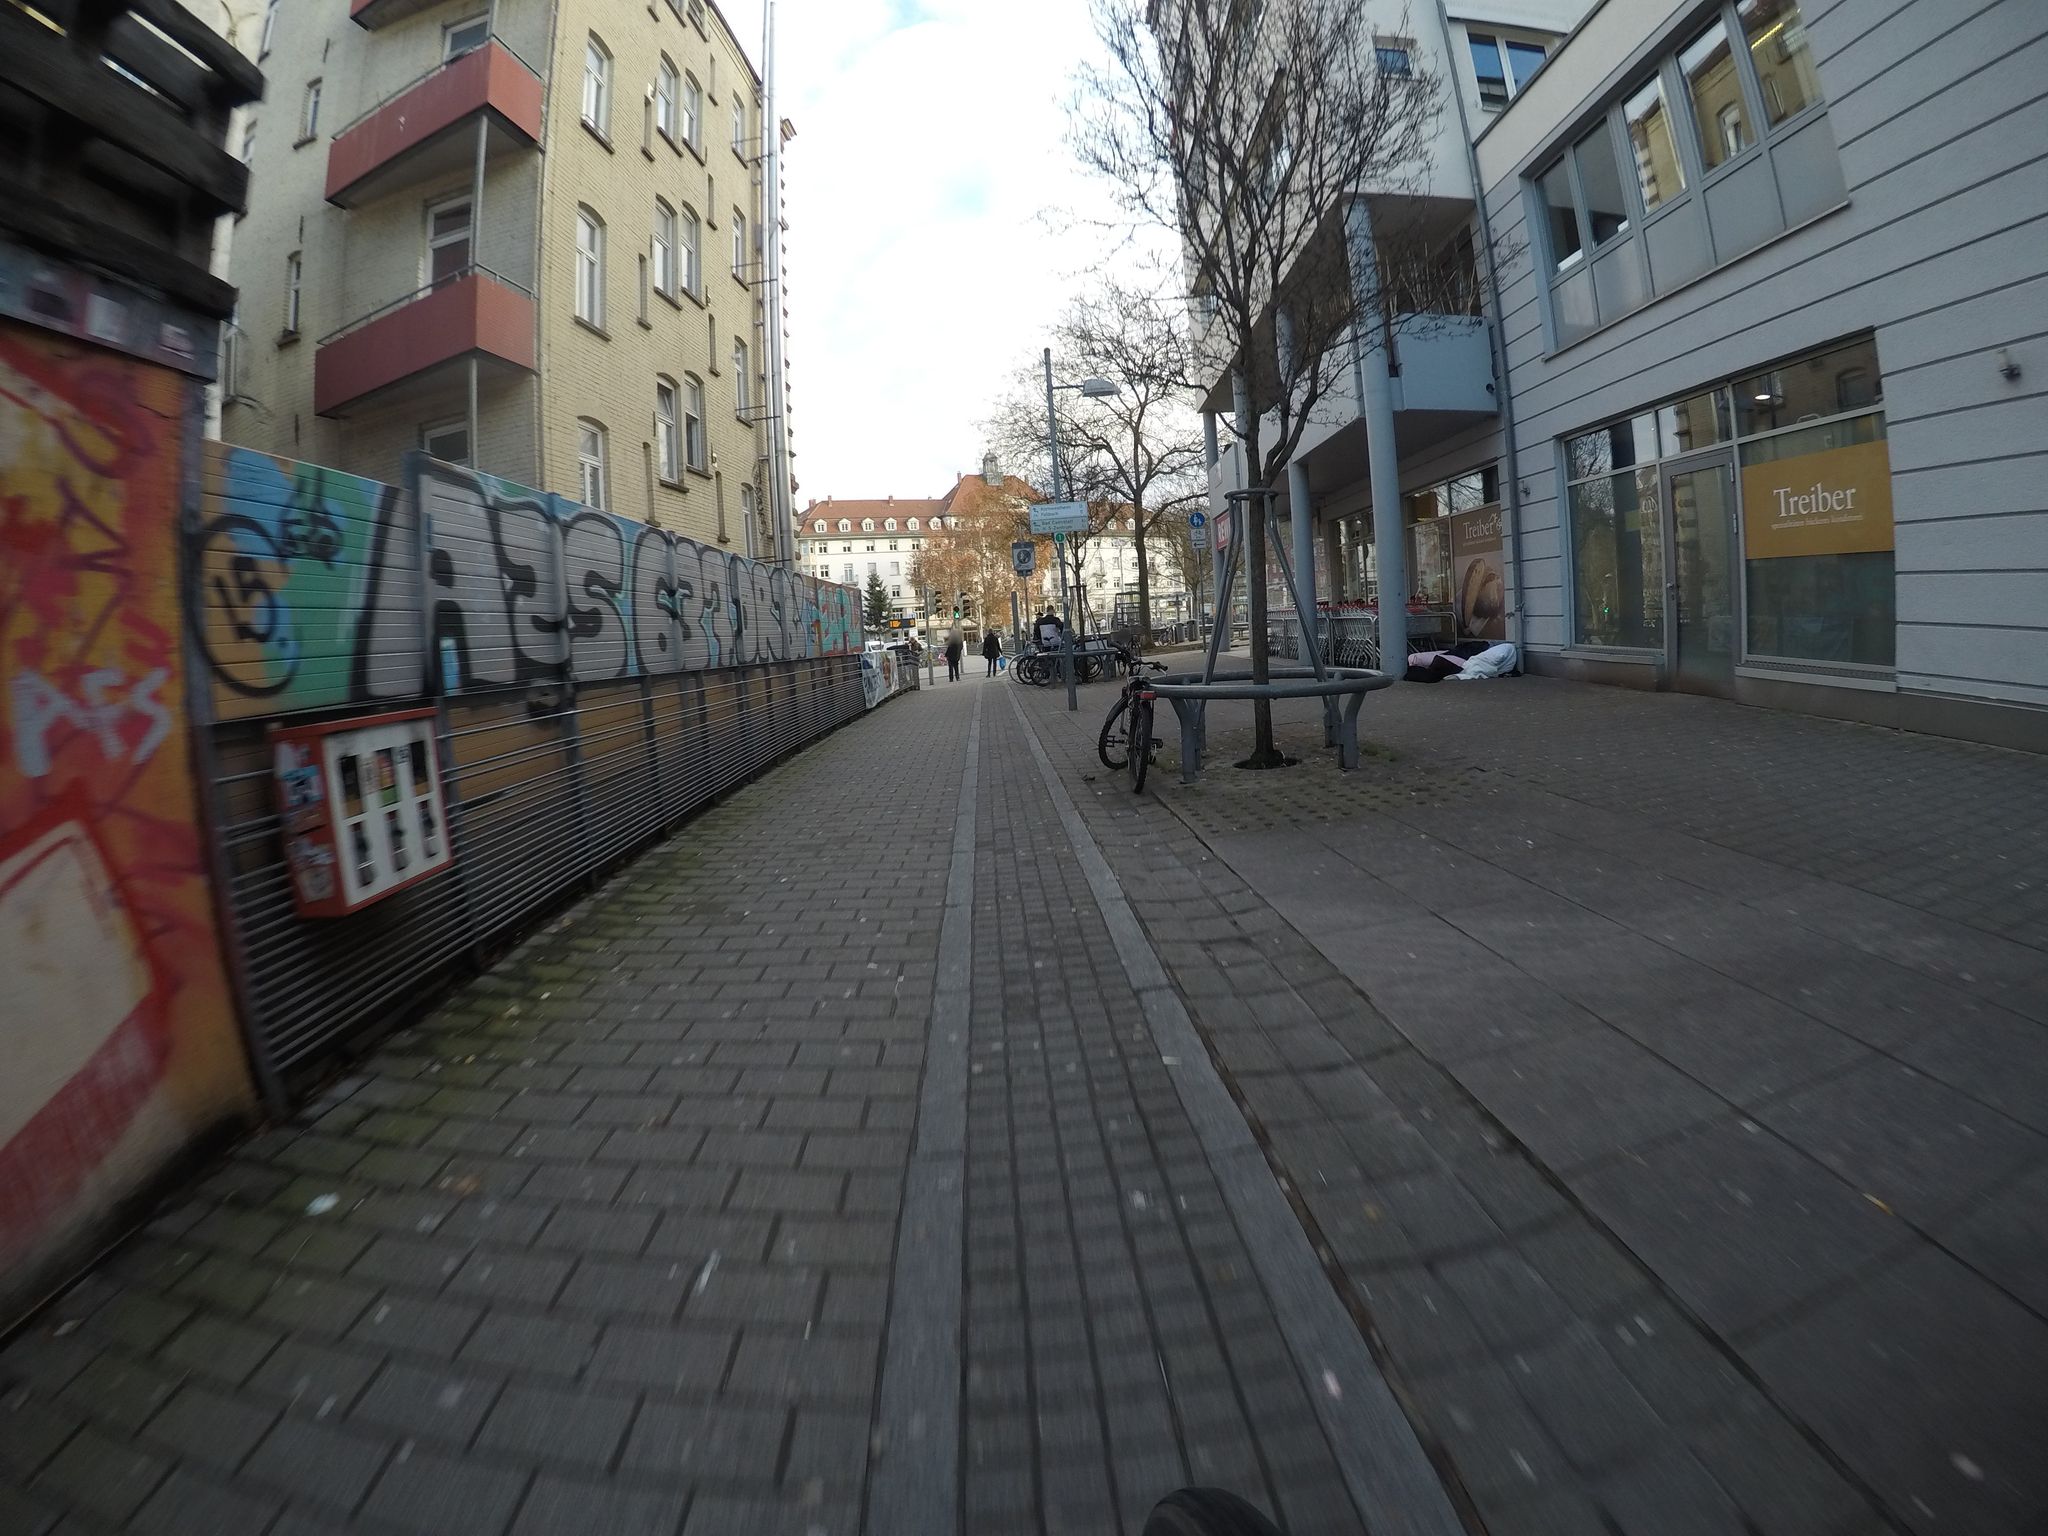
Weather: clear
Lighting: day
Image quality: good
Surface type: walking surface
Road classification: living_street, pedestrian, footway
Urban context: urban centre
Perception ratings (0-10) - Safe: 1.85, Lively: 7.33, Beautiful: 5.29, Boring: 5.57, Depressing: 4.95, Wealthy: 4.66